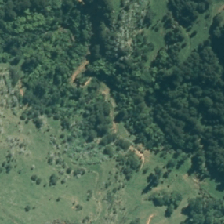
Land cover: indigenous_forest